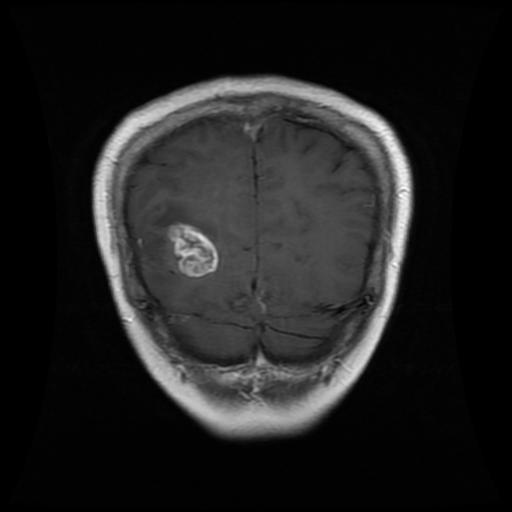
Label: glioma